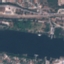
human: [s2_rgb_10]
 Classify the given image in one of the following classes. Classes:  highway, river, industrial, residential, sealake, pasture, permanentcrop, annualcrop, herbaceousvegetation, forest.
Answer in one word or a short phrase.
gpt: River